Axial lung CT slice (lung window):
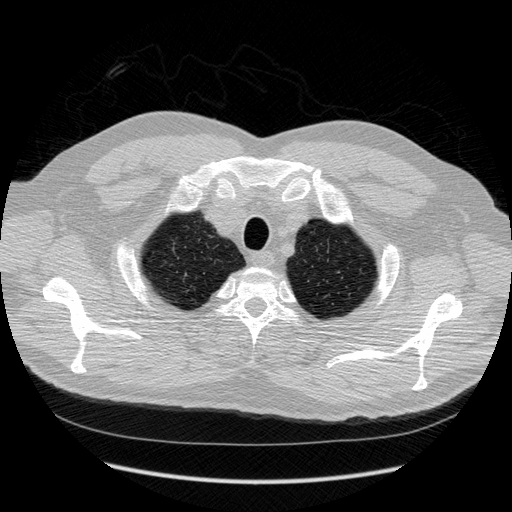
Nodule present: no